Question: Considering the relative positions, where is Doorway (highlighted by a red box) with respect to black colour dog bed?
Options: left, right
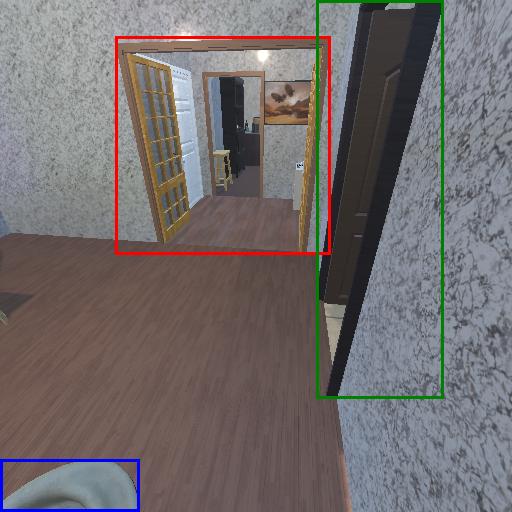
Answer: left